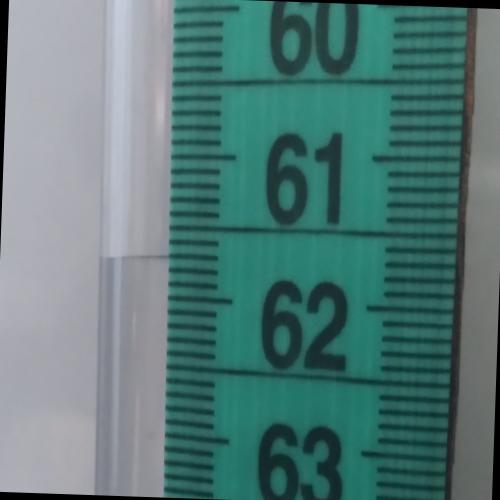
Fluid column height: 61.7 cm